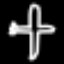
Label: airplane